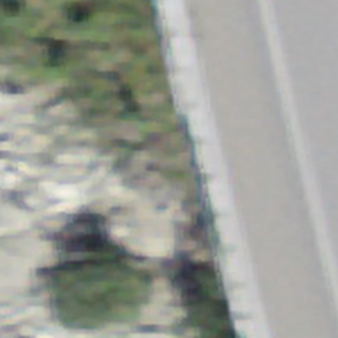
Label: other